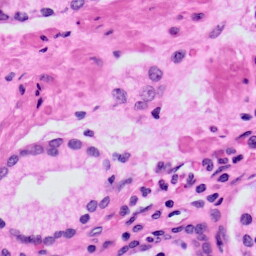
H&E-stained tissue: Prostate